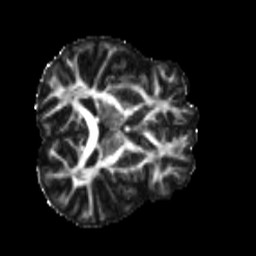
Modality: FA
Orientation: axial
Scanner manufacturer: siemens
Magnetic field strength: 3 T
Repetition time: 4 s
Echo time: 0.0594 s